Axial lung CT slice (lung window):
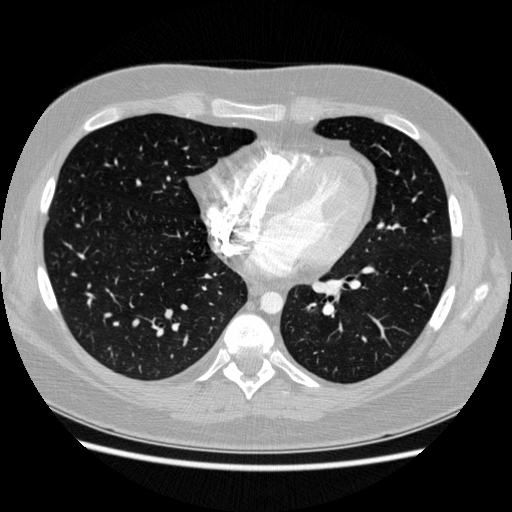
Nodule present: no